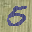
Label: 5